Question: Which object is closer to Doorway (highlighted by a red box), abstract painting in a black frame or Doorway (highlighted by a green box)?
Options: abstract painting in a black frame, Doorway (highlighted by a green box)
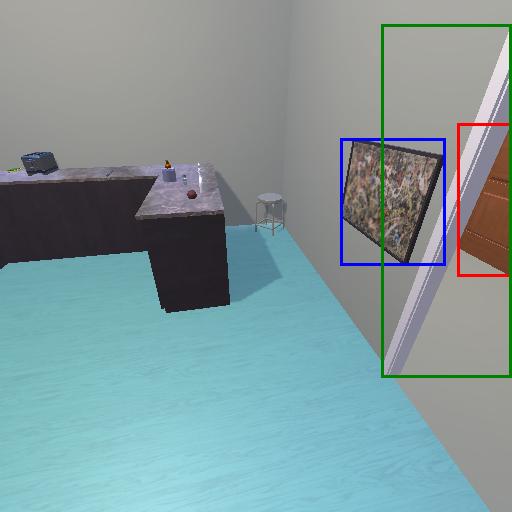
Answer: abstract painting in a black frame